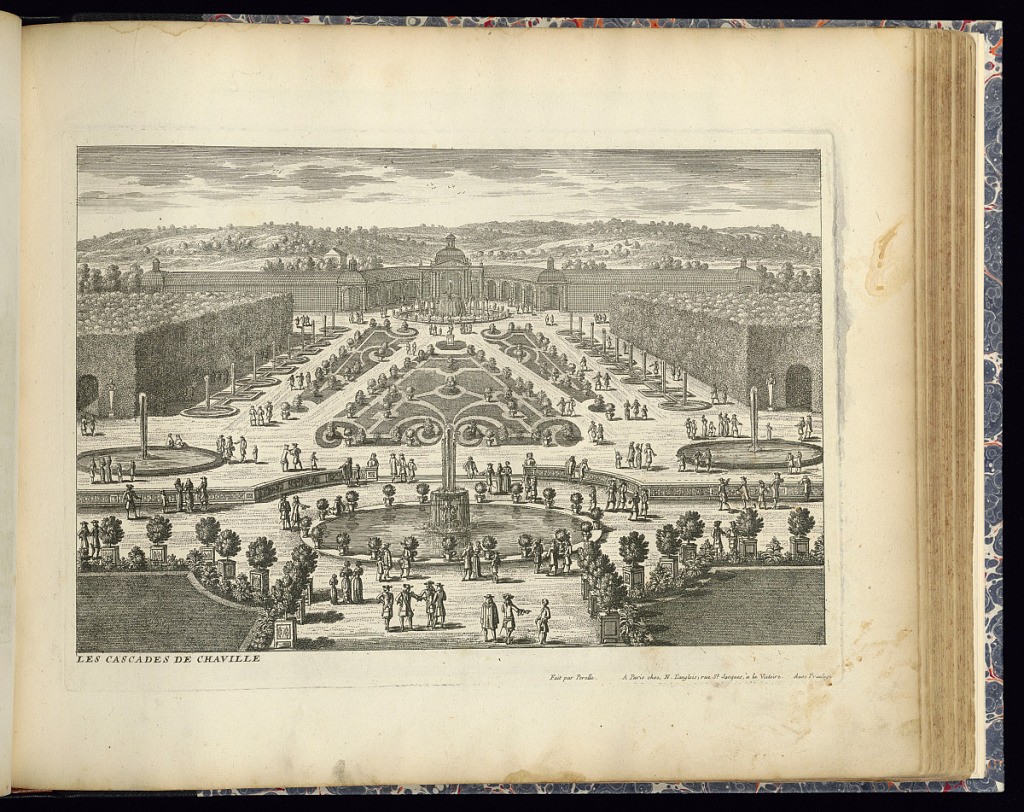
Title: LES CASCADES DE CHAVILLE
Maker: Adam Perelle, French, 1638 – 1695
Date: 1677–1703
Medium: Etching on laid paper
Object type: Print
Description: View of the garden of the Chateau of Chaville with its fountains, basins, parterre planting, and planted vases. A large domed and semi-circular arched lattice/ trellis pavilion in the background, bosquets (groves) on the sides. Figures throughout the grounds, and trees in the landscape beyond. The plate is titled.